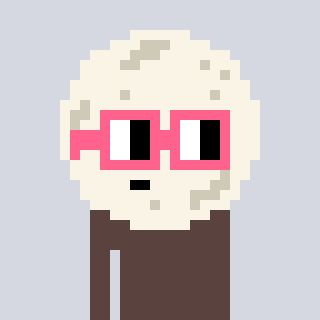
a pixel art character with square pink glasses, a moon-shaped head and a darkbrown-colored body on a cool background